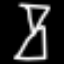
Label: hourglass